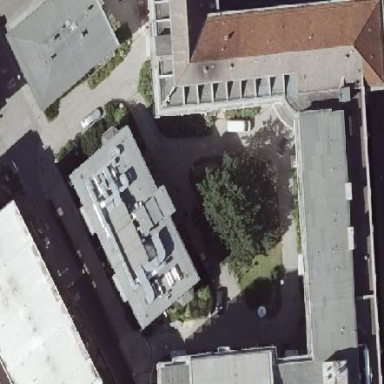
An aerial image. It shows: Building with hipped roof painted in black.